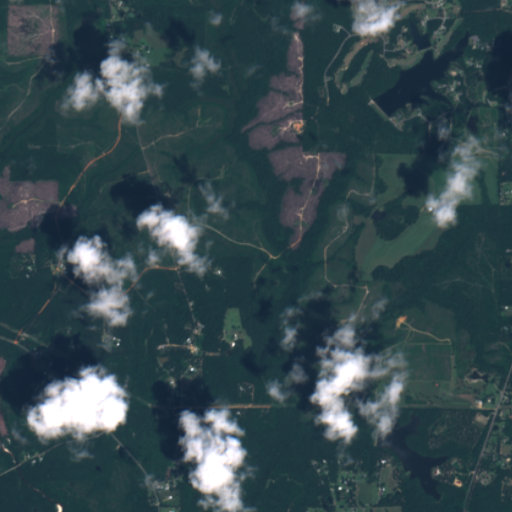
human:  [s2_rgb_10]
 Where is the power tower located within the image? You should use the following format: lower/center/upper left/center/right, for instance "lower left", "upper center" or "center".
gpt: There is no power tower in the image.